Field crop: maize
Growth stage: 2
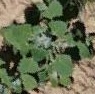
Species: chenopodium